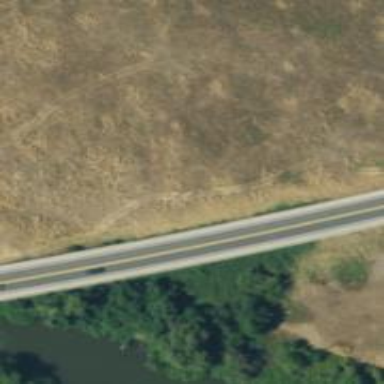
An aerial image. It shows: Bridge with asphalt surface carrying trunk highway.